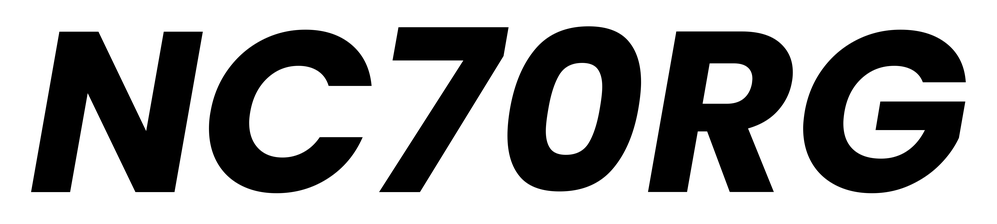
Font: Poppins-BoldItalic